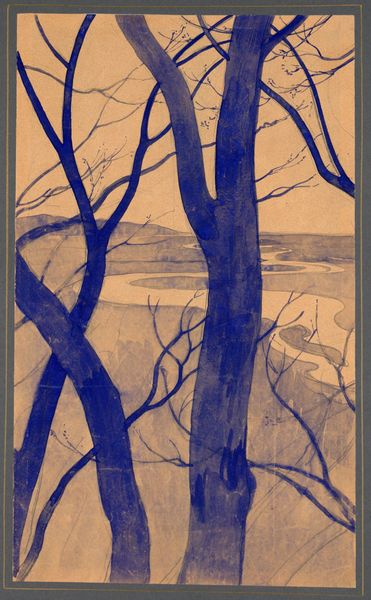
Titel: Bäume vor einer Flusslandschaft
Künstler: Karl Müller
Standort: Wien
Institution: Albertina, Wien
Schlagwörter: baum, blau, dunkel, gemälde, himmel, wasser, baumstämme, bäume, fluss, gelb, grün, landschaft, ufer, äste, braun, grau, hell, schwarz, vordergrund, ausblick, blick, expressionismus, symbolismus, rahmen, ast, baumstamm, flusslauf, horizont, hügel, natur, stamm, zweige, gewässer, insel, biegung, abstrakt, berge, gebirge, modern, aue, kahl, winter, rand, stämme, jugendstil, melancholie, wasserlauf, zweig, expressiv, rinde, blattlos, astgabel, windung, gefühl, mäandern, symolismus, stmm, lendschaft, keine blätter, ohne laub, herbstbäume, blaue landschaft, in sich geschwungen